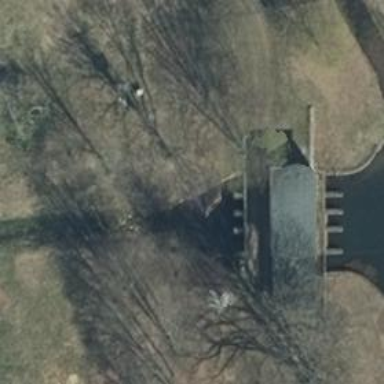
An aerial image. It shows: Culvert tunnel.